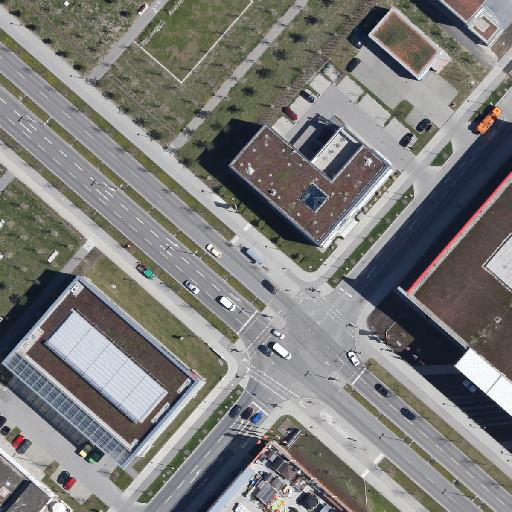
Referring expression: light-duty vehicle in the parking area